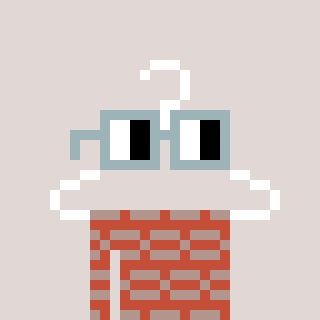
a pixel art character with square dark gray glasses, a hanger-shaped head and a rust-colored body on a warm background